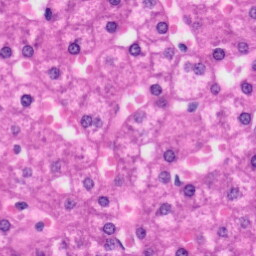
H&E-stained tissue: Liver